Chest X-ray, AP view. Patient: 30 years old, sex M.
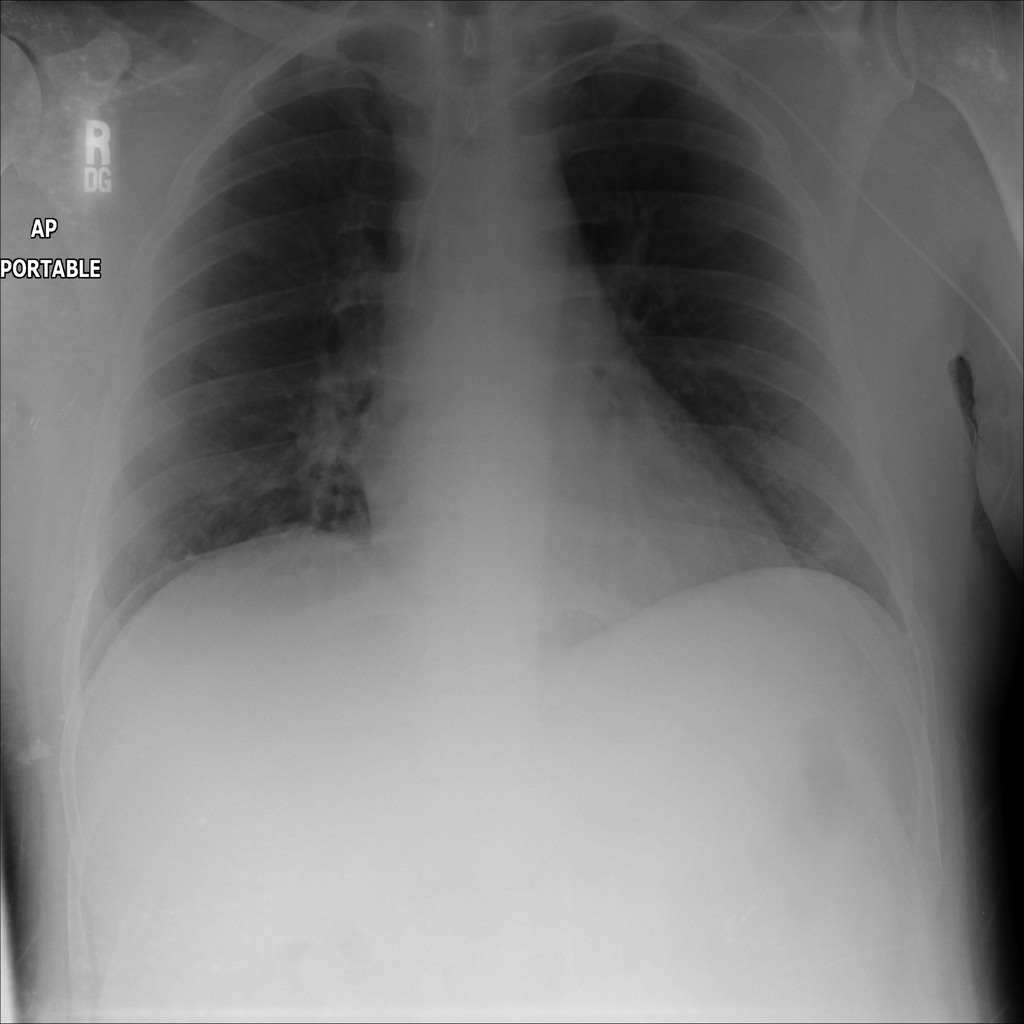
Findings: No Finding